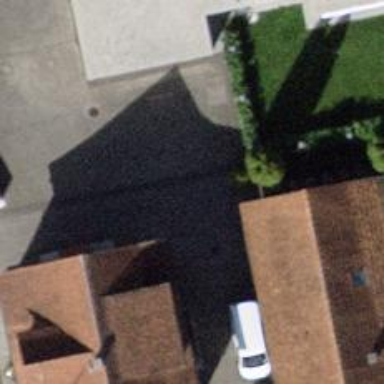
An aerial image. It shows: Driveway.